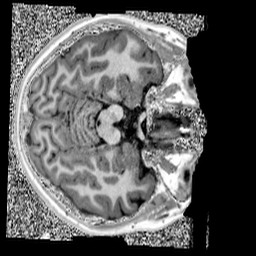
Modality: UNIT1
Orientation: axial
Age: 14
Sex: female
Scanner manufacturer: siemens
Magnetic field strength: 3 T
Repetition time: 4 s
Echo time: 0.00299 s